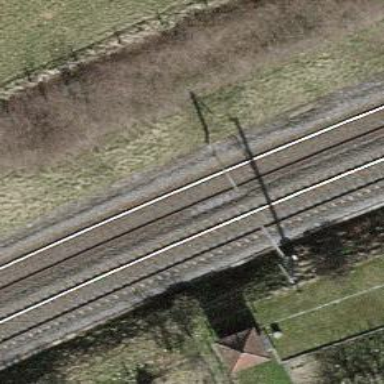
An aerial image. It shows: Single railway track with electrification through contact line.